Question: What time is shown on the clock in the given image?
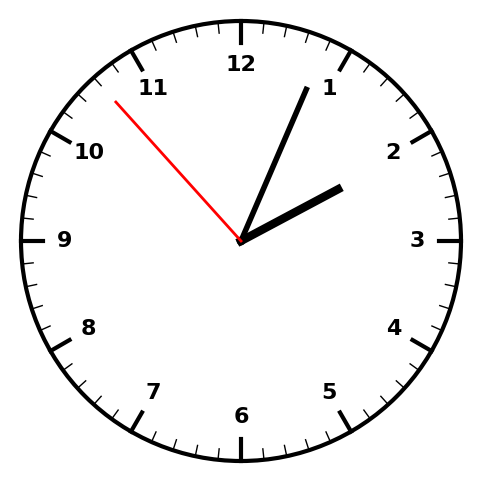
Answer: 02:03:53